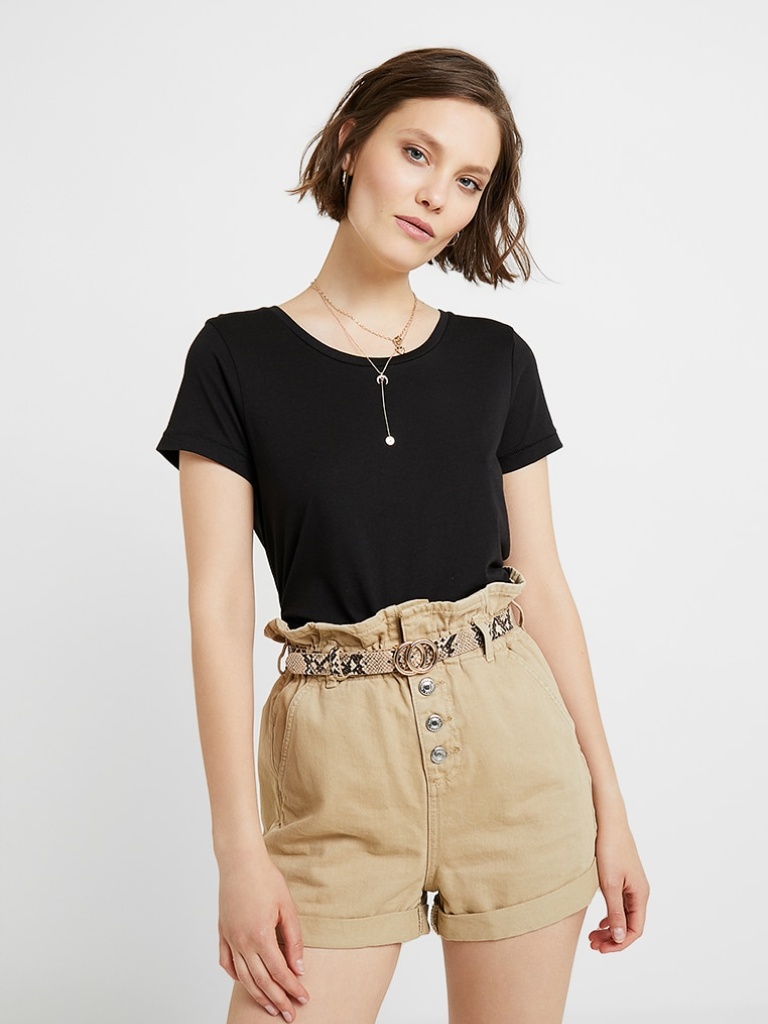
cotton relaxed short sleeve hip length Fully Tucked in crew t-shirt